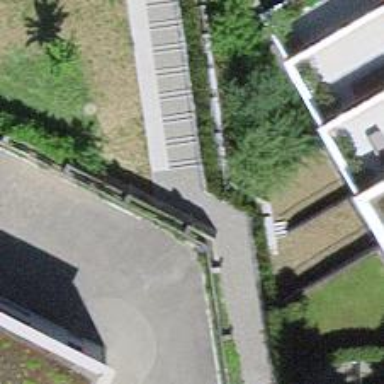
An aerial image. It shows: Impassable paved footway.